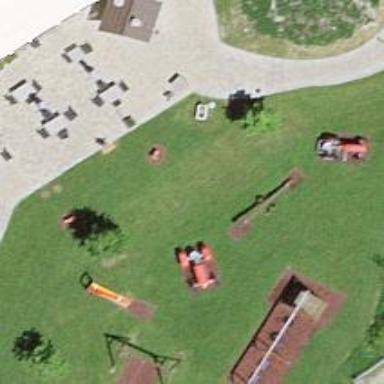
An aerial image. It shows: Playground with playground theme.